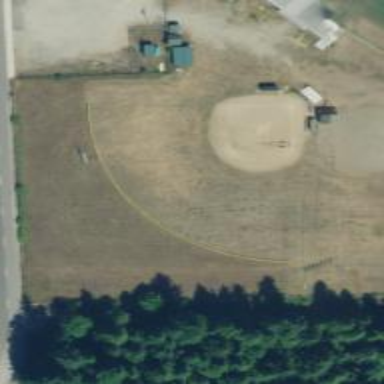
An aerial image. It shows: Baseball pitch for leisure land.